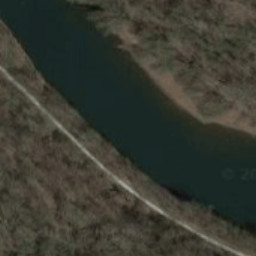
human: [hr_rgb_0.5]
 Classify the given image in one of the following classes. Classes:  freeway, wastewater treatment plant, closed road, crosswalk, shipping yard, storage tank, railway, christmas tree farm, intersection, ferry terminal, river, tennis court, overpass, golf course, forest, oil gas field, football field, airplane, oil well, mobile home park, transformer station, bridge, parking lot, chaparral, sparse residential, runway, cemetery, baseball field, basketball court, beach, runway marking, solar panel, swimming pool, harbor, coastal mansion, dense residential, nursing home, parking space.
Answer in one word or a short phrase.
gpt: river